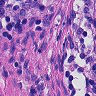
Metastatic tissue present: no